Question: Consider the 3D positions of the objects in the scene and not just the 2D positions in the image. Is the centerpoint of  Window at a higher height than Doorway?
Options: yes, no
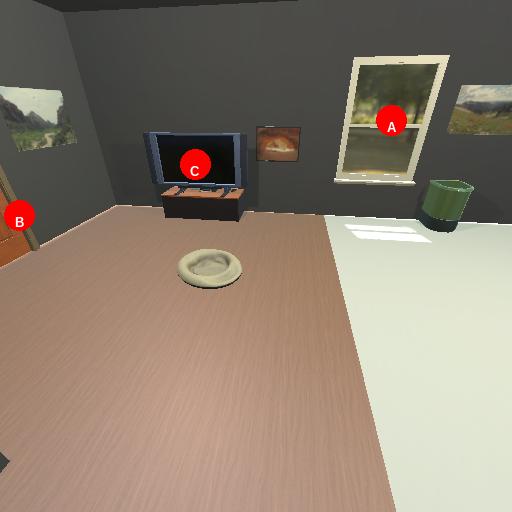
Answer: yes